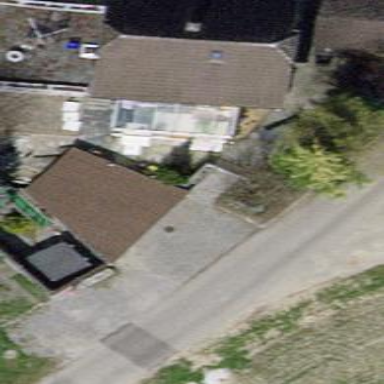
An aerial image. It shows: Garage building.